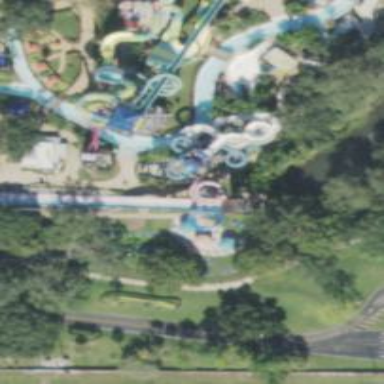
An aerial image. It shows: Water slide attraction.